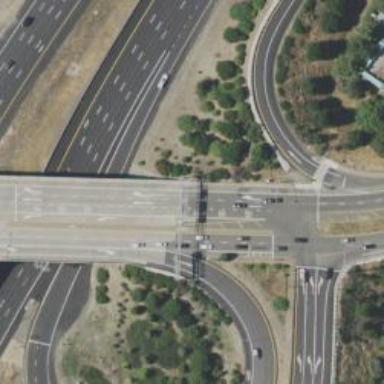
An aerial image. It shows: Bridge on trunk expressway.